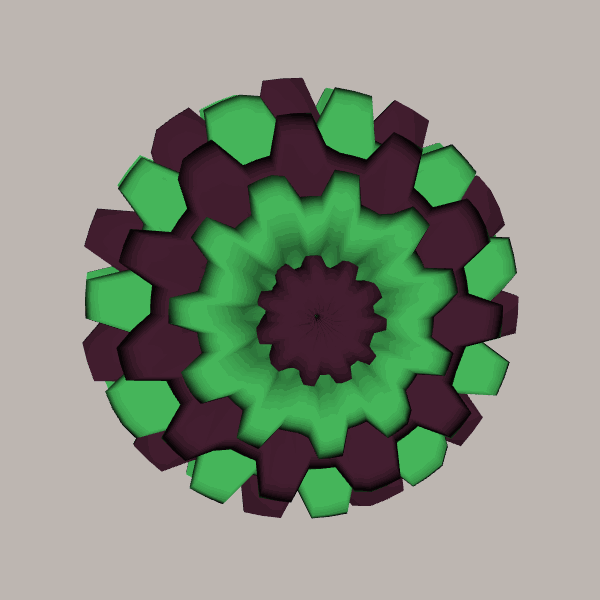
Background: light